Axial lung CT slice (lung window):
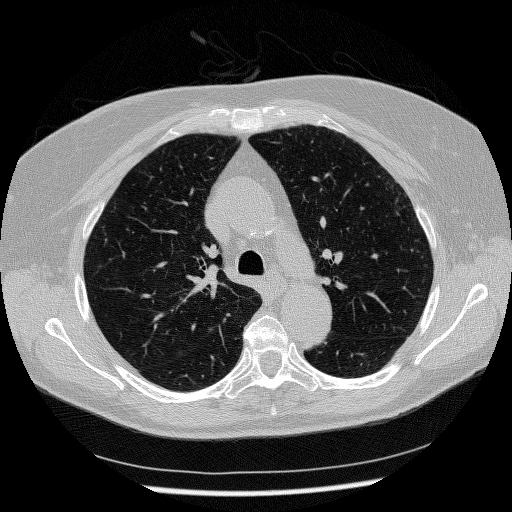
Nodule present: no